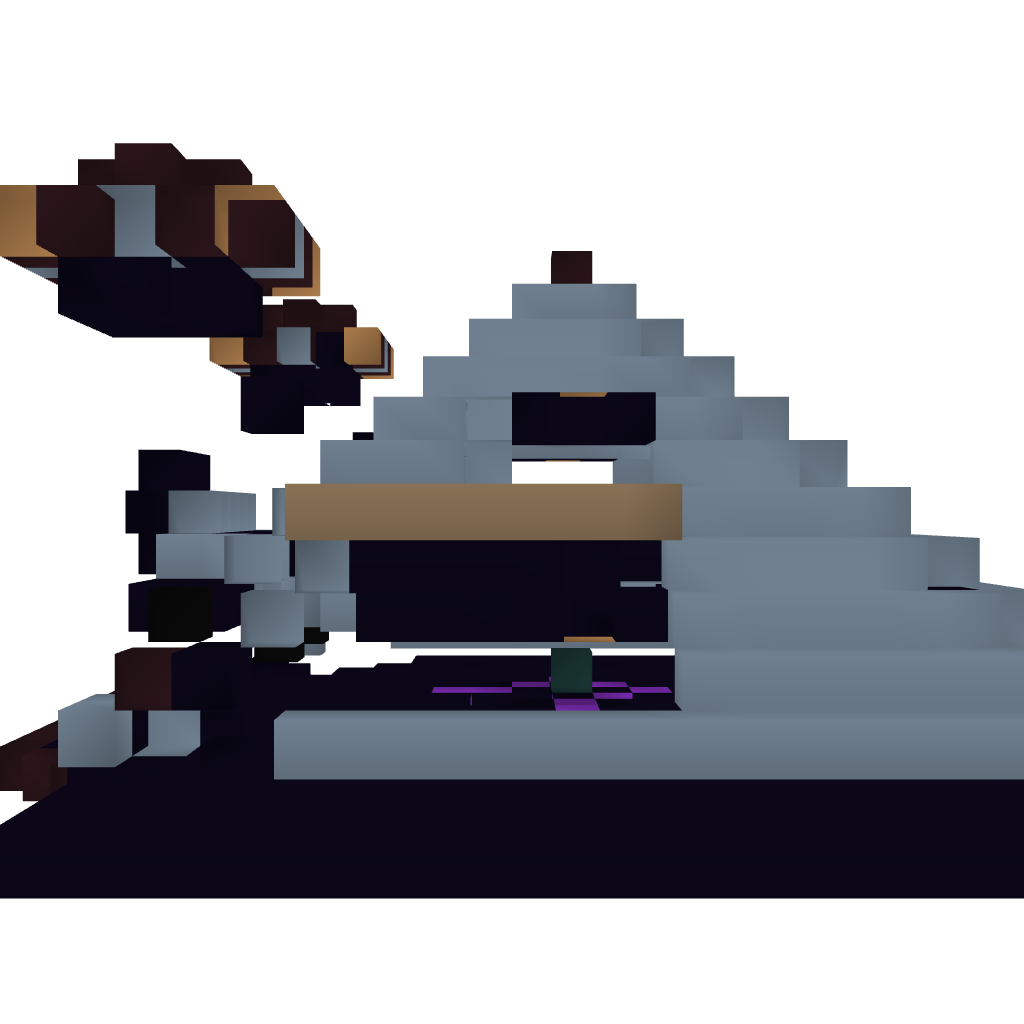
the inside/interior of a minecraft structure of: Crypt House